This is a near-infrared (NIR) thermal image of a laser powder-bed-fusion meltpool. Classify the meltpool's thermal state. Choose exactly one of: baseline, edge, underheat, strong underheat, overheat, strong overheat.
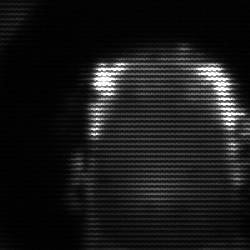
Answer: baseline